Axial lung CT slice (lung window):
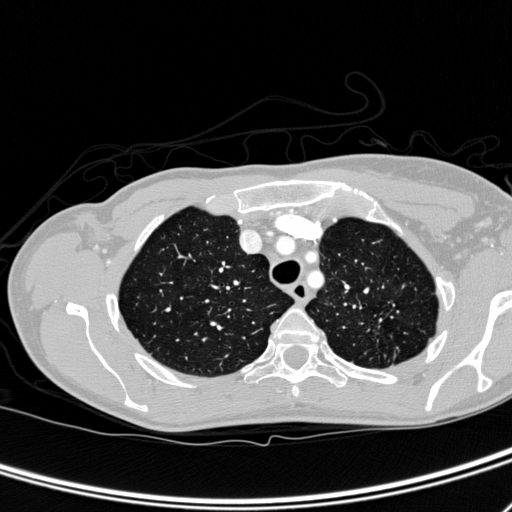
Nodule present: no